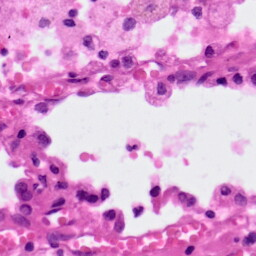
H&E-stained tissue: Lung